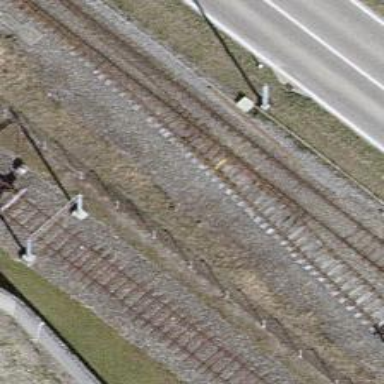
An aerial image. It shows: View of railway yard.